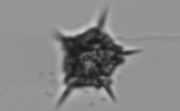
Label: Dictyocha